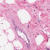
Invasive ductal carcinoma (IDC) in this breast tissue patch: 0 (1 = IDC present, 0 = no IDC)